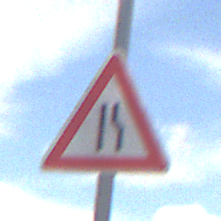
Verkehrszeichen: EinseitigVerengteFahrbahnRechts
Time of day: Midday
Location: Outdoor (Nature)
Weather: PartlyCloudy
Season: NotSpecified
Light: Natural